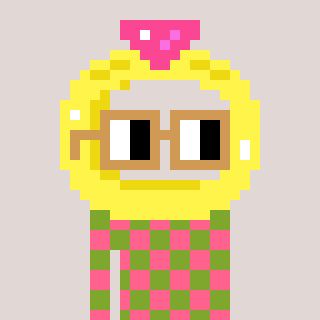
a pixel art character with square brown glasses, a ring-shaped head and a slimegreen-colored body on a warm background